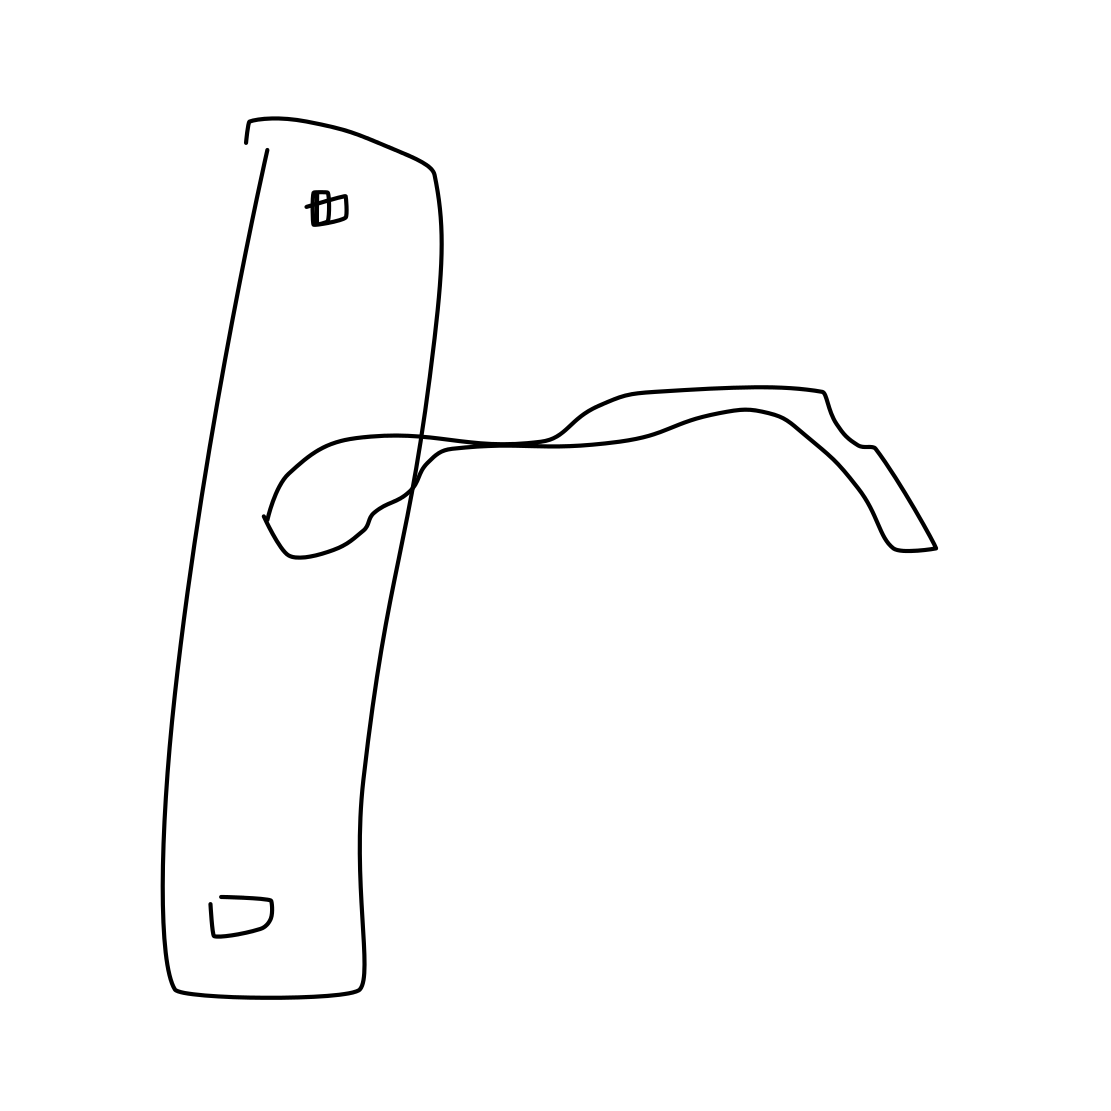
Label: door handle